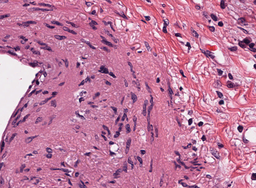
Tumor epithelial tissue: no
Tumor-associated stroma tissue: yes
Normal tissue: no